Field crop: maize
Growth stage: 1
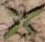
Species: atriplex